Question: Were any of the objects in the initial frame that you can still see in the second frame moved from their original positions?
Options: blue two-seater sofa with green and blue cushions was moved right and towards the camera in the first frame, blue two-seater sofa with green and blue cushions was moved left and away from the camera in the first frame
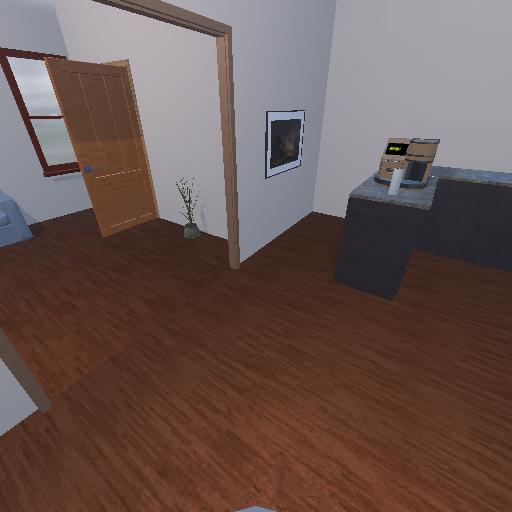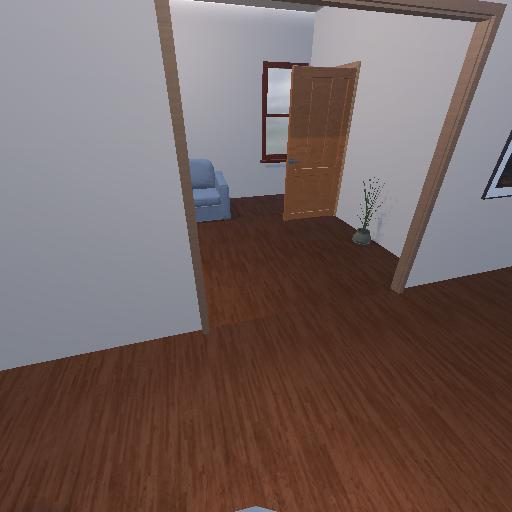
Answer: blue two-seater sofa with green and blue cushions was moved right and towards the camera in the first frame